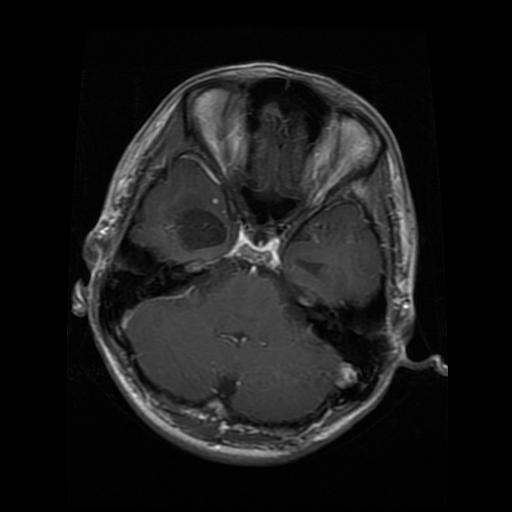
Label: glioma